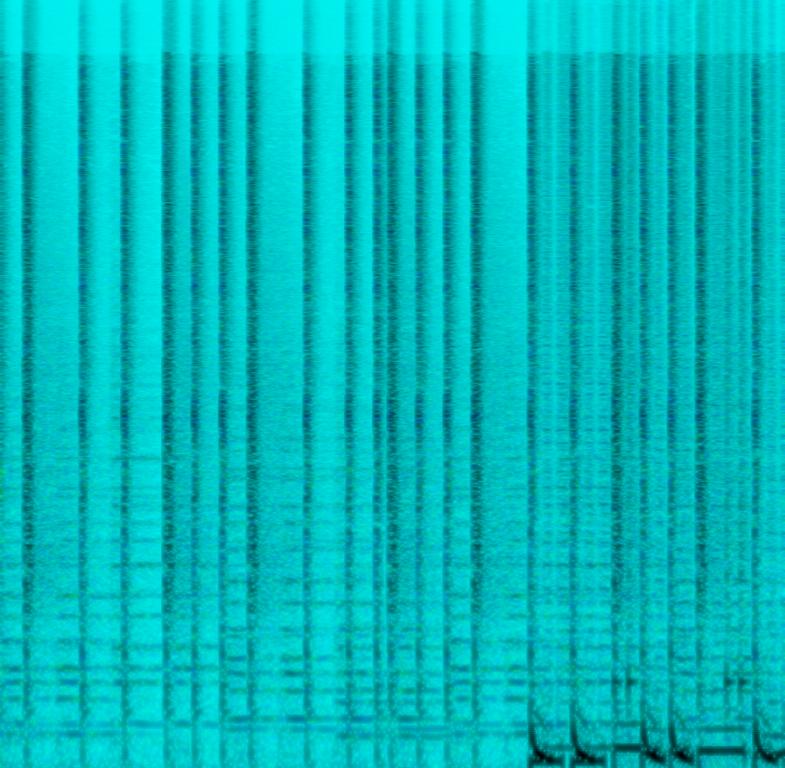
This is a dance song which would fit in the afrobeats genre. There's a rhythmic vibrant synth with a fuzzy tone playing the main instrumental melody. There's also a groovy bassline. The percussion includes intermittent hits on a bongo drum, clapping hands, and a kick drum. This would be a good afrobeats club song.